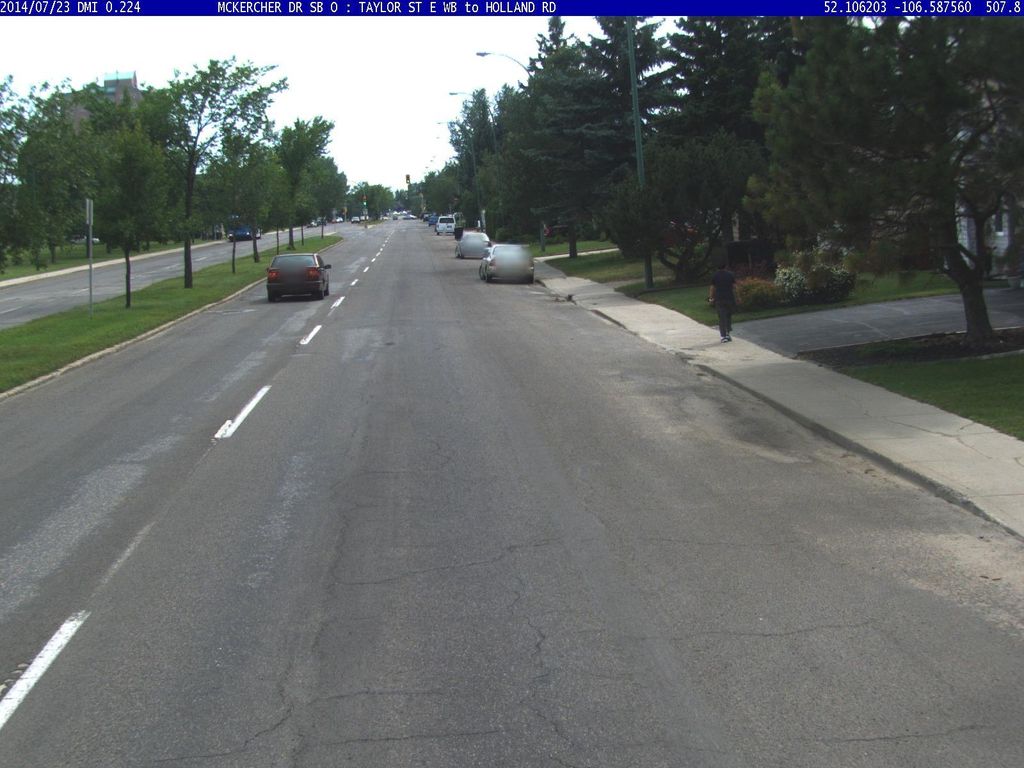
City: saskatoon